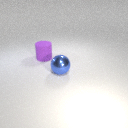
large purple rubber cylinder to the left of large blue metal sphere